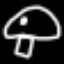
Label: mushroom